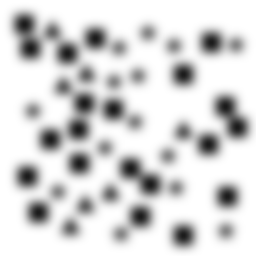
Squares: 21
Triangles: 7
Stars: 14
Total shapes: 42